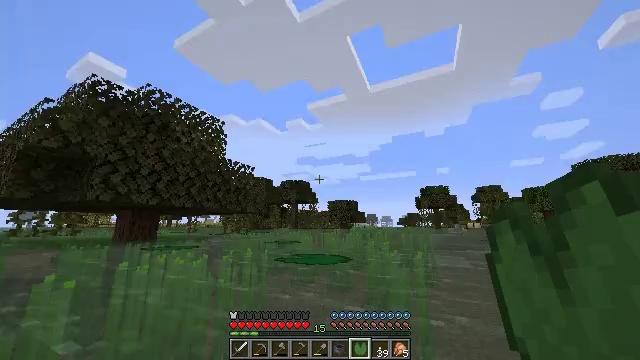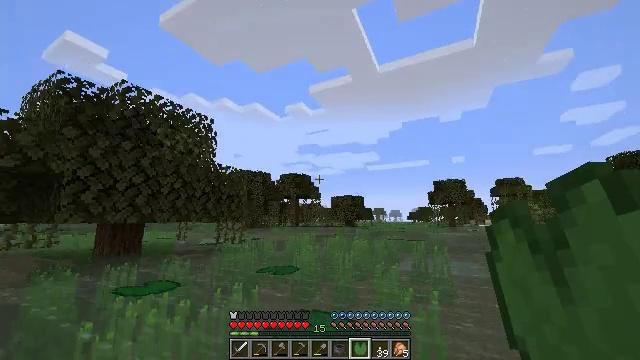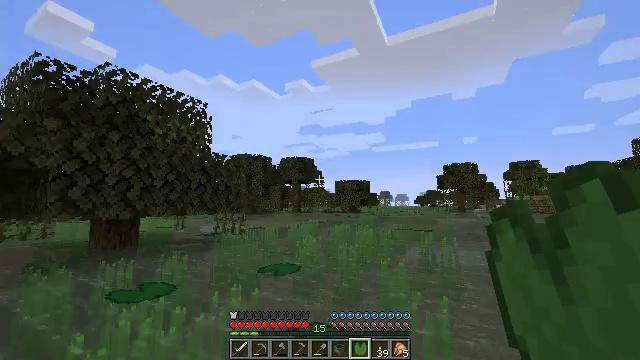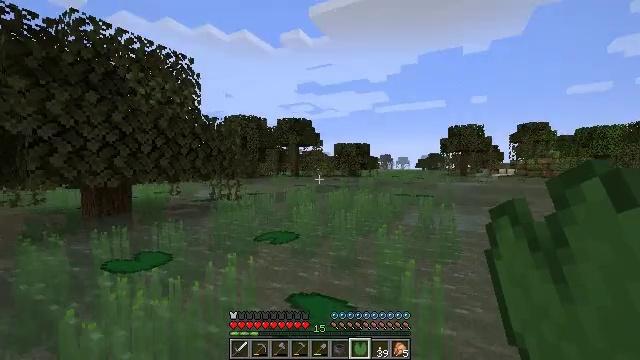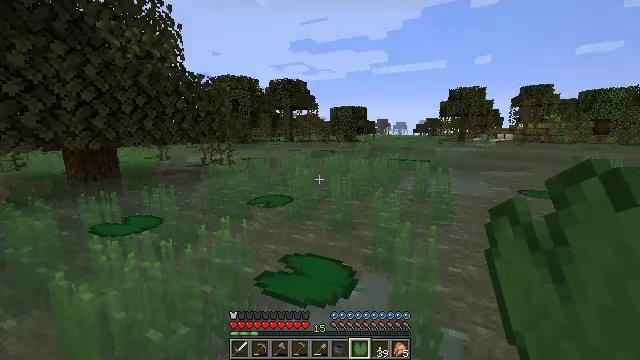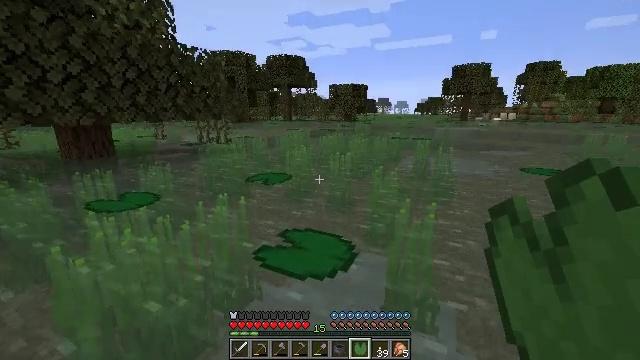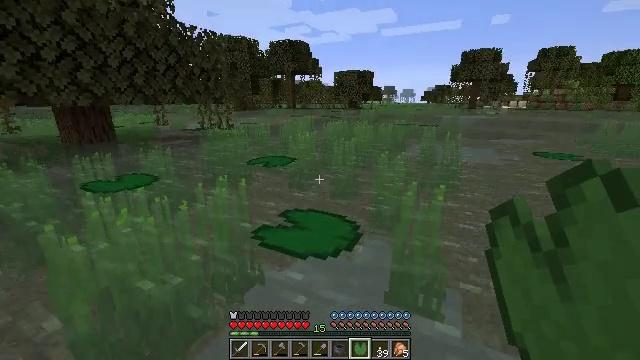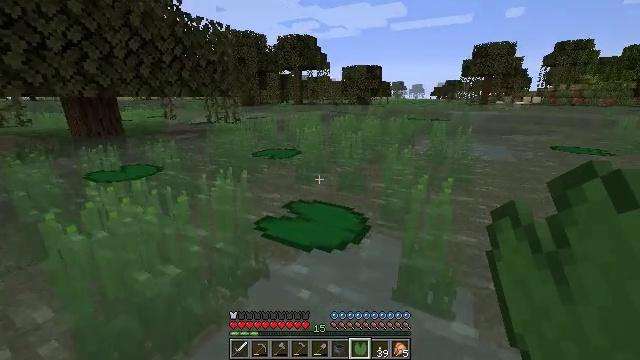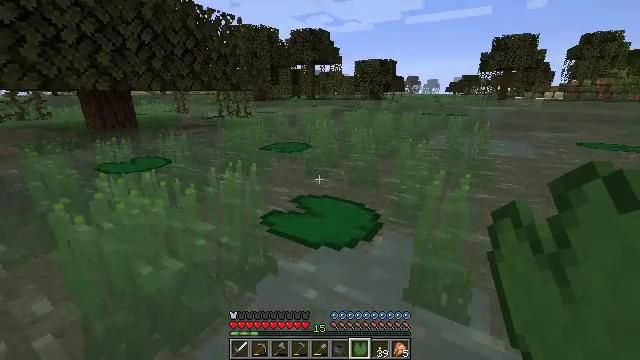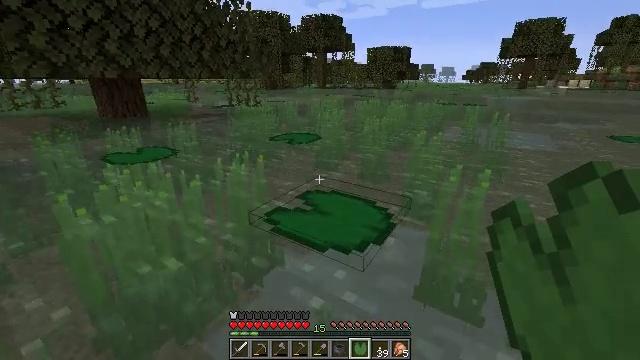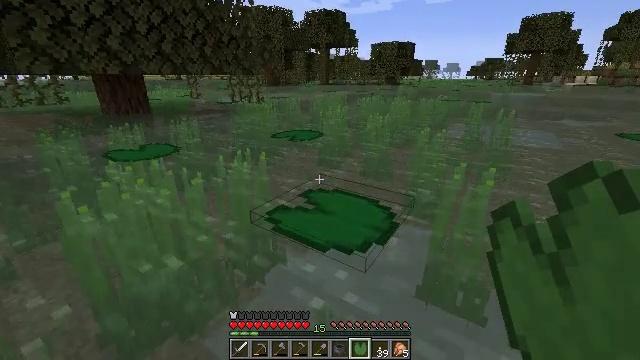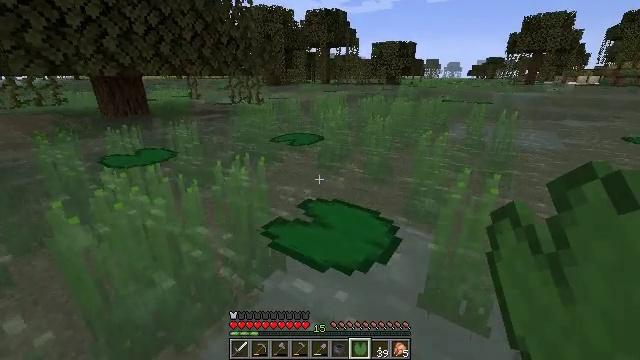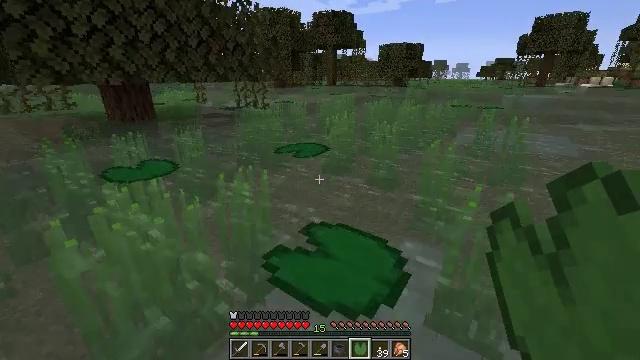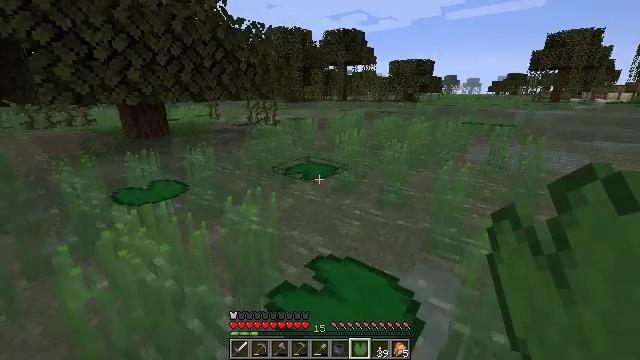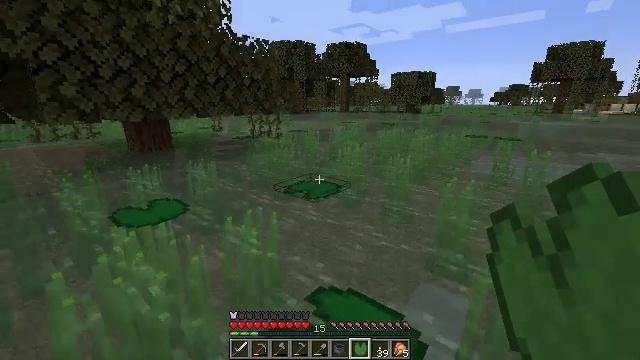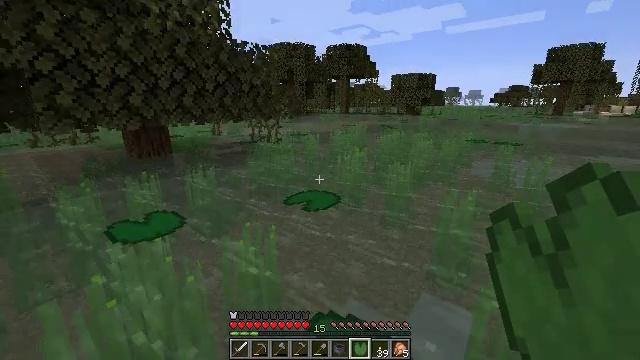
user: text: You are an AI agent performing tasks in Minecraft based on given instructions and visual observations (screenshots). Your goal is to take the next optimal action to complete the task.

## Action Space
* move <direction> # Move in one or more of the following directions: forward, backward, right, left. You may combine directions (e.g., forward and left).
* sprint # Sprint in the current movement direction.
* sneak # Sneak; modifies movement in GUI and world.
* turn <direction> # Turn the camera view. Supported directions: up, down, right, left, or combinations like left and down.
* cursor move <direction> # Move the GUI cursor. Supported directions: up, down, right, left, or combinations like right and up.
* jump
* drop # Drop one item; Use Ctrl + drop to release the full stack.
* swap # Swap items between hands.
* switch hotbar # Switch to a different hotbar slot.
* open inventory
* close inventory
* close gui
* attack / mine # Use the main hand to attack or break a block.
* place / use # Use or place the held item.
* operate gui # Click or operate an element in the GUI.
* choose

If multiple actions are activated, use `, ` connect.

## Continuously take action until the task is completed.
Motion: motion action
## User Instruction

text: Attack the underwater area to get tall seagrass.
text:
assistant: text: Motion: turn down, jump
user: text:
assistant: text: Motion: turn down, jump
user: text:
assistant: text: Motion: turn down, jump
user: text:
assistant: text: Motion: turn right and down, jump
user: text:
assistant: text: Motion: turn down, jump
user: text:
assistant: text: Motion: move forward, turn down, jump
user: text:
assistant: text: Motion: move forward, turn left, jump
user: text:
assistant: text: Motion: move forward, turn left, jump
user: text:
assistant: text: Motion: move forward, turn left and down, jump
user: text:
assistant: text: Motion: move forward, jump
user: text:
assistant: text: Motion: move forward, jump
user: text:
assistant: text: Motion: move forward, turn left, jump
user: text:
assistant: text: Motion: move forward, turn left and up, jump
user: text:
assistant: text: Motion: move forward, turn up, jump
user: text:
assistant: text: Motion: move forward, jump
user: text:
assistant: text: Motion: move forward, jump
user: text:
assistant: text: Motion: move forward, jump
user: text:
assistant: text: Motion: move forward, jump
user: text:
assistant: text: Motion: move forward, jump
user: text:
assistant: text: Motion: move forward, turn right and down, jump
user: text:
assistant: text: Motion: move forward, turn right and down, jump
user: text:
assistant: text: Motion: move forward, turn right and down, jump
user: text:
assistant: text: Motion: turn right and down, jump
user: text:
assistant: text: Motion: turn right and down, jump
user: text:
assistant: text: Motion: turn right and down
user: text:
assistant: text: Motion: turn right and down
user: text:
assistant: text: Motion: turn right and down
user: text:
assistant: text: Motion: turn right
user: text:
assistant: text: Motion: turn right
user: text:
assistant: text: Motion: turn right